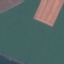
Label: AnnualCrop